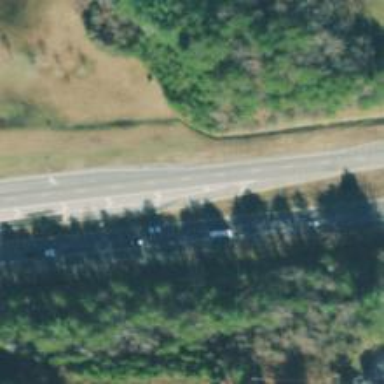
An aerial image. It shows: Trunk link highway with asphalt surface.